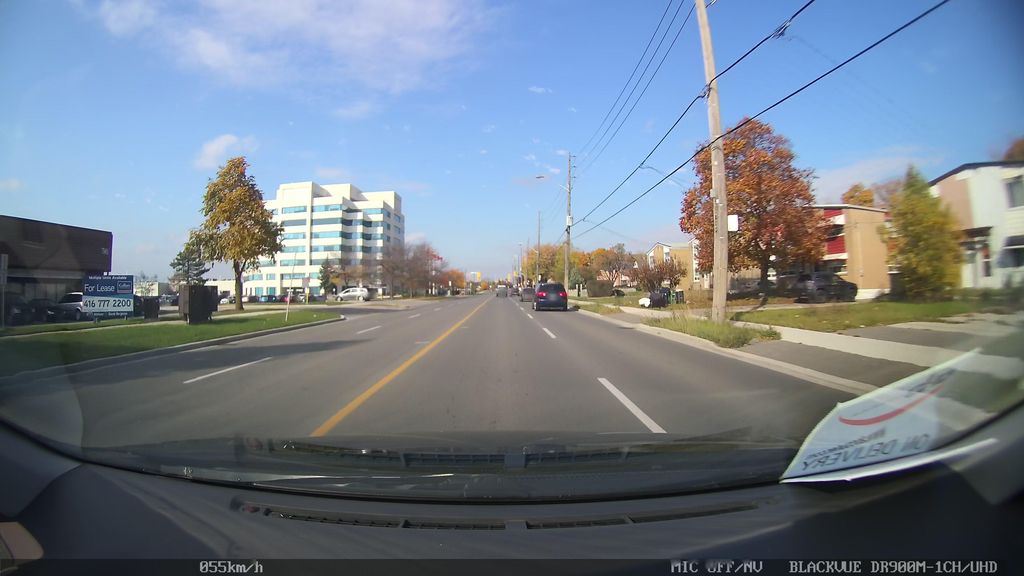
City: toronto